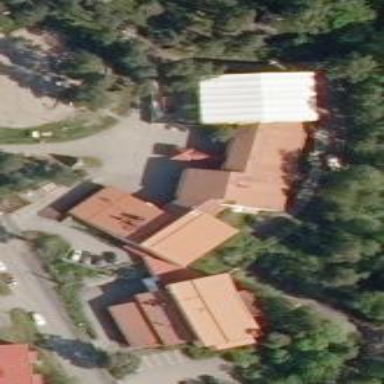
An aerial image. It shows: School.